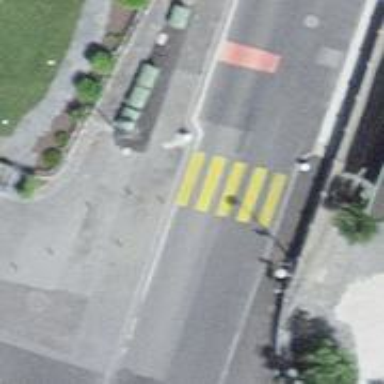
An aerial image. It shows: Marked crossing with zebra stripes on the road.